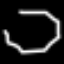
Label: octagon